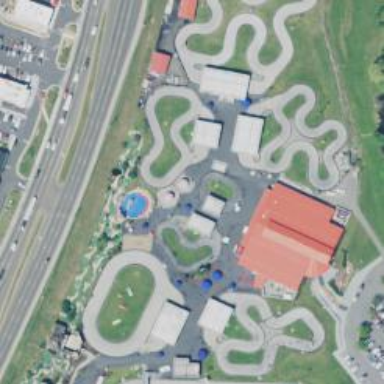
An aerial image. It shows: Karting raceway for sports activities.